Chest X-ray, PA view. Patient: 51 years old, sex F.
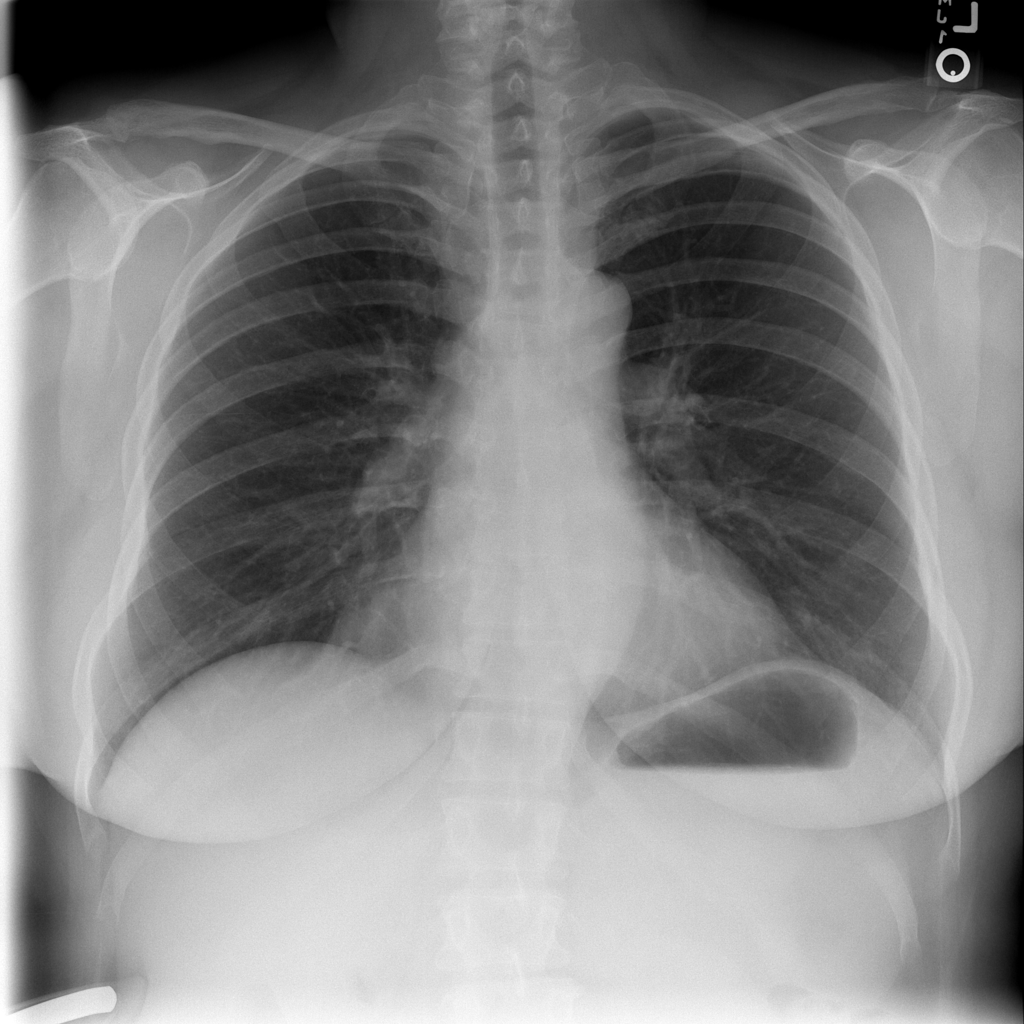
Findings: No Finding